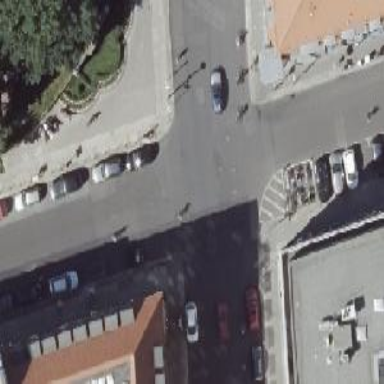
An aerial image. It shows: Unmarked crossing on the road.